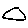
Label: line